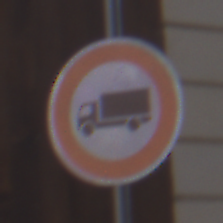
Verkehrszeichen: VerbotFuerKraftfahrzeugeUeberDreiKommaFuenfTonnen
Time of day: MorningAfternoon
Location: Outdoor (Urban)
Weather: PartlyCloudy
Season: NotSpecified
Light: Natural